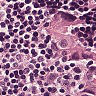
Metastatic tissue present: yes